Question: How I can create a view/control like in an sms/threads view?I was in searching for it much time, but didn't find anything.

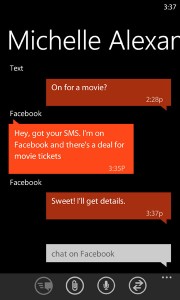
Answer: wesevendays: take a look at <URL>, there is a link in my answer to a site where they describe how to mimic SMS bubbles.